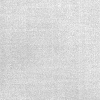
Atmospheric dust classification: dusty